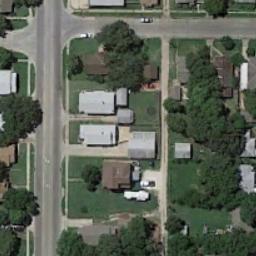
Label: medium_residential